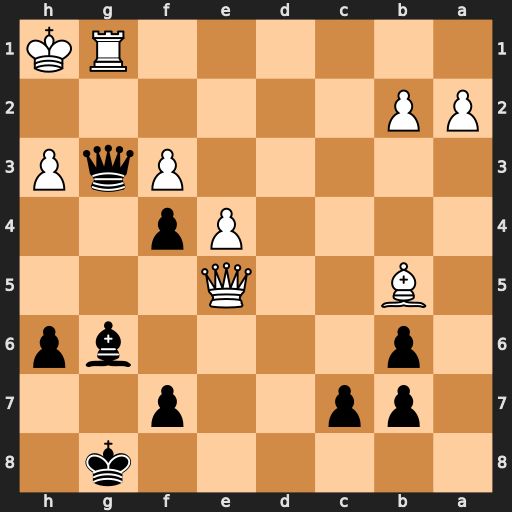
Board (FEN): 6k1/1pp2p2/1p4bp/1B2Q3/4Pp2/5PqP/PP6/6RK
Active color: b
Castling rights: -
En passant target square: -
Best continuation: Qxh3#